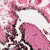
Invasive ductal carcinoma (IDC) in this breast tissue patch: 0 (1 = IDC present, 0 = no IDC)